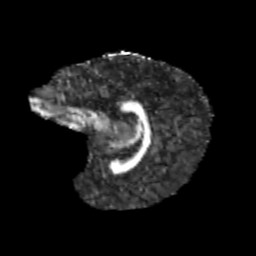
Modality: FA
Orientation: sagittal
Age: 9
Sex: female
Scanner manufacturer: siemens
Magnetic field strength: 3 T
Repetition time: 3.8 s
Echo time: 0.07 s